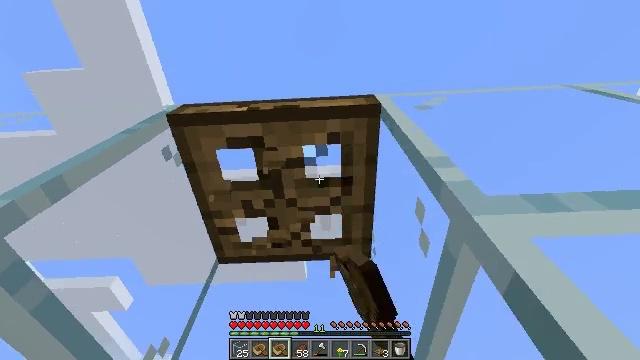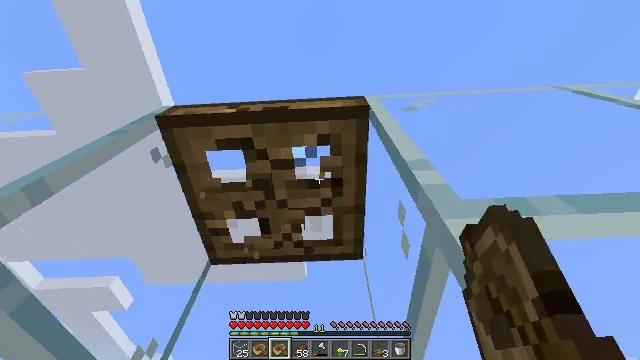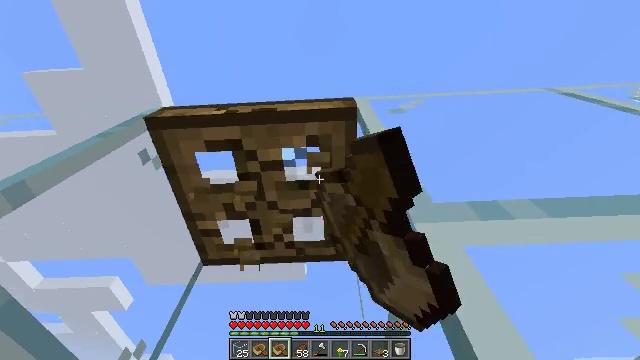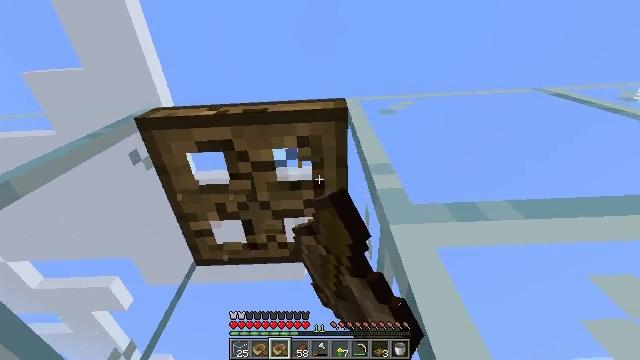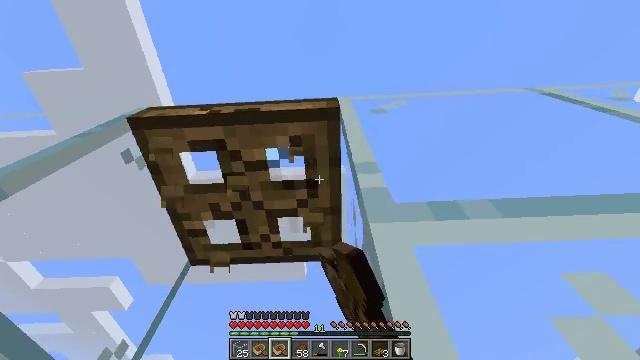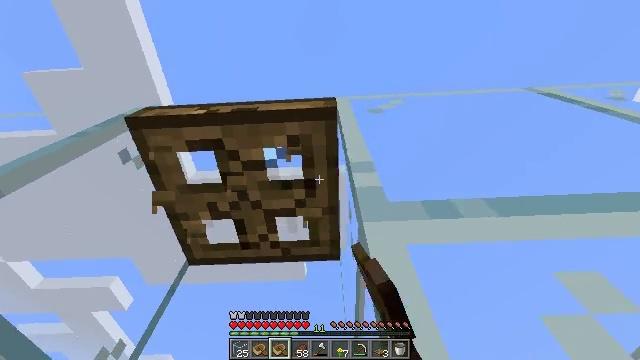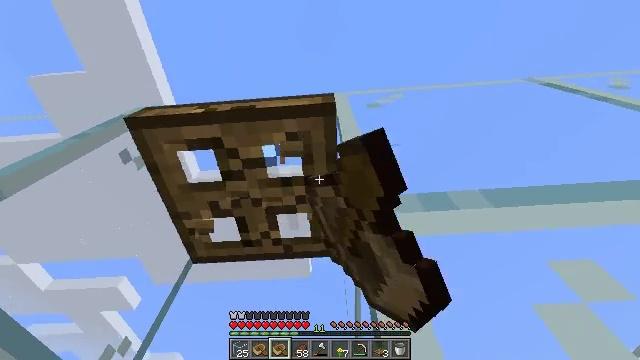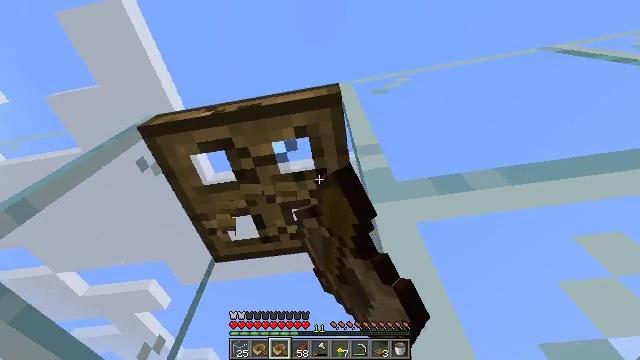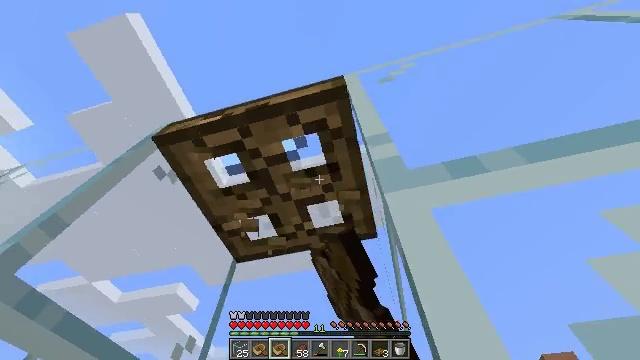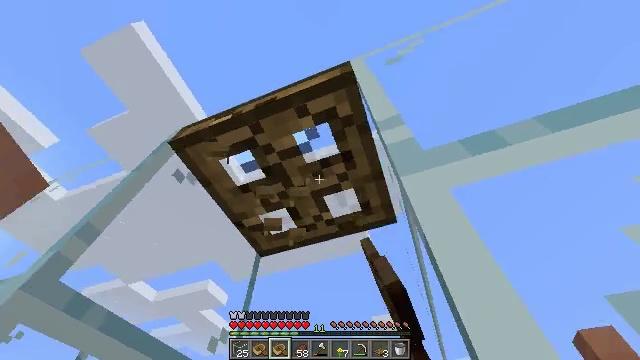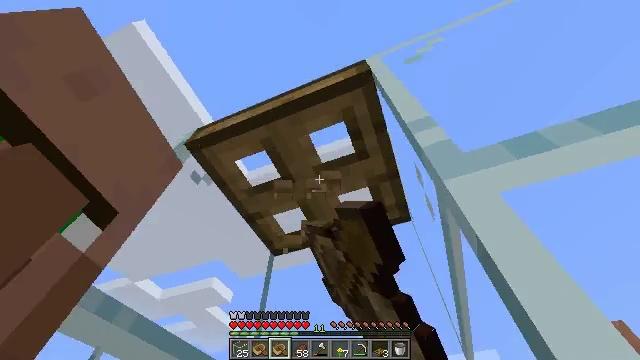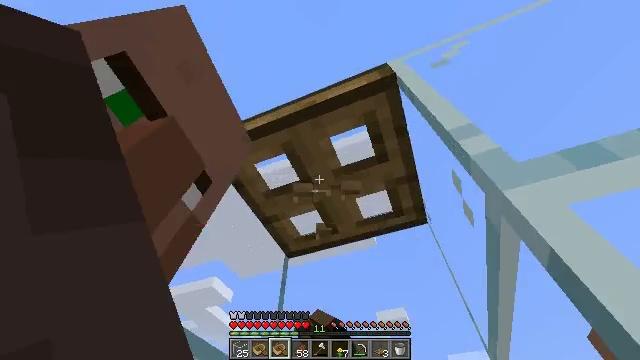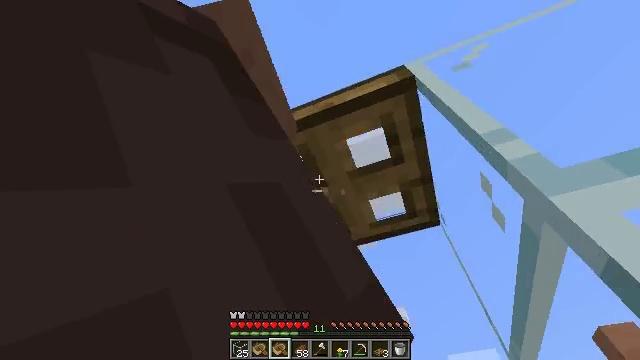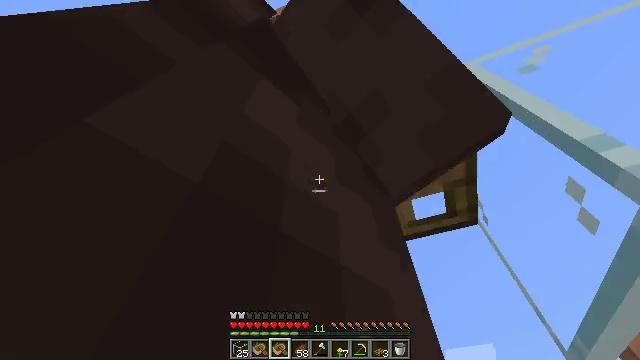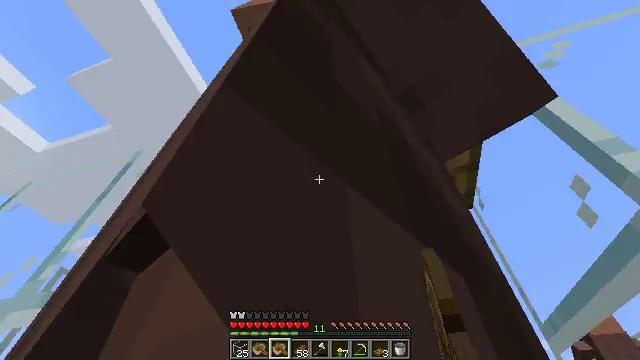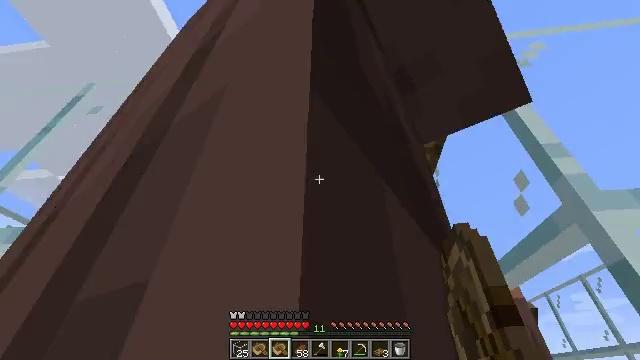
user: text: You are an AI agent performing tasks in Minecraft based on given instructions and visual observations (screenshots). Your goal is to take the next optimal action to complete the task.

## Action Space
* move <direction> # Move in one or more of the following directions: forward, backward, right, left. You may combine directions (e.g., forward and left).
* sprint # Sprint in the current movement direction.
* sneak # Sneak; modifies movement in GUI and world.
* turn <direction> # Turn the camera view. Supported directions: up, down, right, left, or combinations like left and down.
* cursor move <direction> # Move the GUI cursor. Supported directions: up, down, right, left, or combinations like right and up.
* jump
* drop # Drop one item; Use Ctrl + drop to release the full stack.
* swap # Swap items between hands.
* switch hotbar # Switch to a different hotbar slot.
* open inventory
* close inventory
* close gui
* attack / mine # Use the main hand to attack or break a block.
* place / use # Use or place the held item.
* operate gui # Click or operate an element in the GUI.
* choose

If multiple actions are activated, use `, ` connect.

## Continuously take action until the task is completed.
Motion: motion action
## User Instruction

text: Attack the oak trapdoor to recycle it.
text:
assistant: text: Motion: attack / mine
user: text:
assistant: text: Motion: attack / mine
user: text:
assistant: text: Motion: attack / mine
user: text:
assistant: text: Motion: attack / mine
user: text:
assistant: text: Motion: attack / mine
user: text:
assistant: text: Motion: turn left, attack / mine
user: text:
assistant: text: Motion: turn left and down, attack / mine
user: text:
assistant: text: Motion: turn left and down, attack / mine
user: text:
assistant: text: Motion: turn left and down, attack / mine
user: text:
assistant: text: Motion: move left
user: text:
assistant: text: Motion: move left
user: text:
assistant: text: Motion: move left
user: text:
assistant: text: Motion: move left
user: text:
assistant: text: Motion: turn right and down
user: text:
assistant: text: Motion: turn right and down
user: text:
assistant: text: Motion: turn right and down
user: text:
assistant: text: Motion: turn right and down
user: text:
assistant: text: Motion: turn right and down
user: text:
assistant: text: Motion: turn right and down
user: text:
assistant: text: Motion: no_op
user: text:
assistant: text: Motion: no_op
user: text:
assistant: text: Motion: no_op
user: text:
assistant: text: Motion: no_op
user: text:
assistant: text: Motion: turn left
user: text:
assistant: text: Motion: turn left and up
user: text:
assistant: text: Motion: no_op
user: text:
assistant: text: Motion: no_op
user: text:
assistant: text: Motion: no_op
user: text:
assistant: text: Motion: no_op
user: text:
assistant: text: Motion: no_op